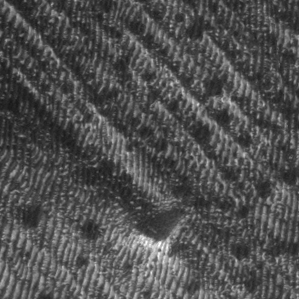
Label: frost